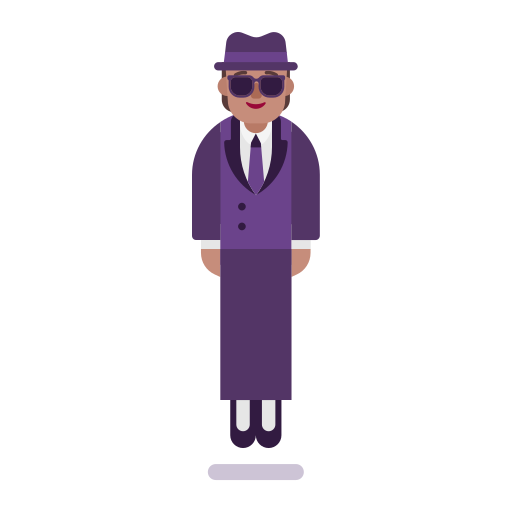
person in suit levitating flat